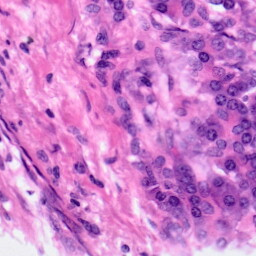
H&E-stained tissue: Pancreatic